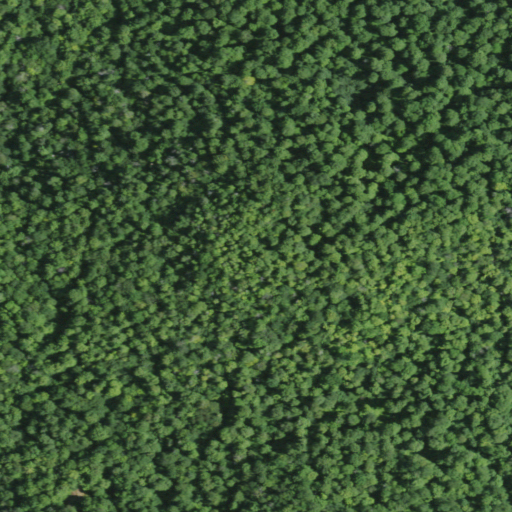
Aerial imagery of mountain in New York named Ladder Mountain containing deciduous forest and mixed forest